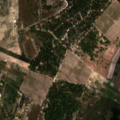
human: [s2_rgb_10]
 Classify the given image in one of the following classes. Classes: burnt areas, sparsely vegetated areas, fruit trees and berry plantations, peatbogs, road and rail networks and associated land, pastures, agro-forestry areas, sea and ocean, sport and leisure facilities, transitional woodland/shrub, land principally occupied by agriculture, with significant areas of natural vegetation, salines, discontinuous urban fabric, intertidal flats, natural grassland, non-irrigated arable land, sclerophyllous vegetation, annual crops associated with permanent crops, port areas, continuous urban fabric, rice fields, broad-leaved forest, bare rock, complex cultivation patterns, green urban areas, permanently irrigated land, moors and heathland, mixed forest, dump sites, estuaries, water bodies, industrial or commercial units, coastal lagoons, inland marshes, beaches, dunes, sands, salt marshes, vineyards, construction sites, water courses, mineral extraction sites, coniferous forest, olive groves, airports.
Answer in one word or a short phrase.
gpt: continuous urban fabric